Field crop: tomato
Growth stage: 1
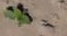
Species: solanum